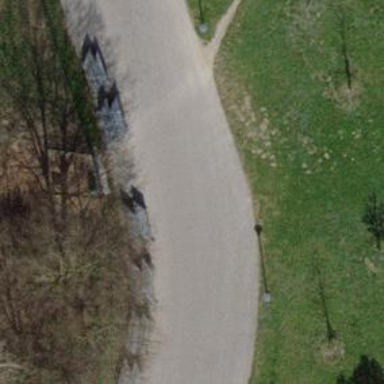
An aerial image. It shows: Pedestrian road with asphalt surface.